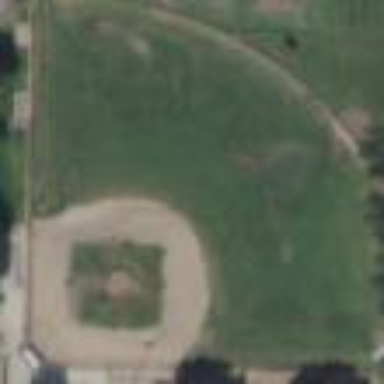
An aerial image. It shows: Baseball pitch for leisure land.